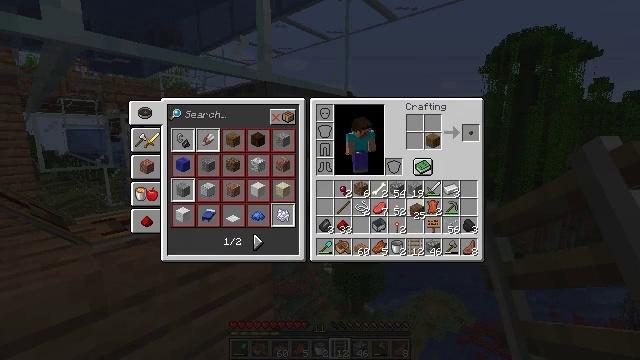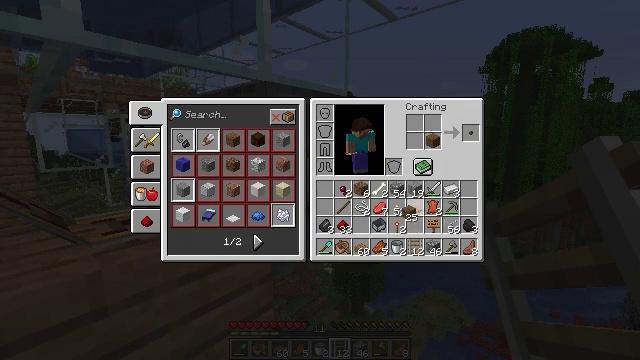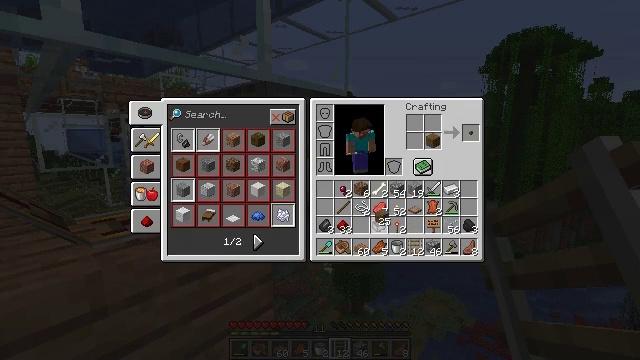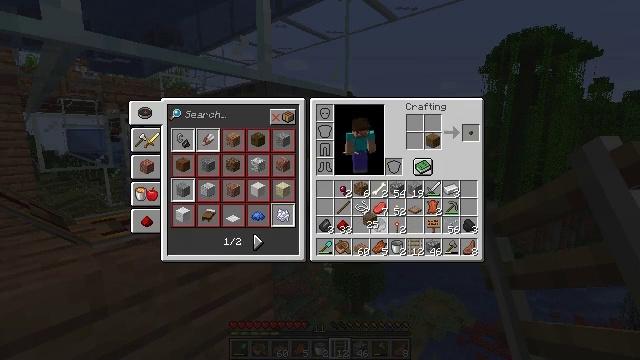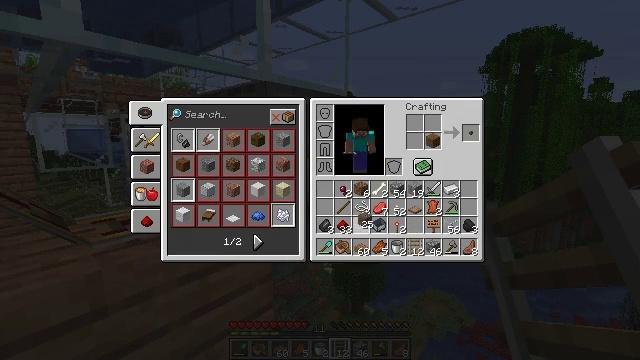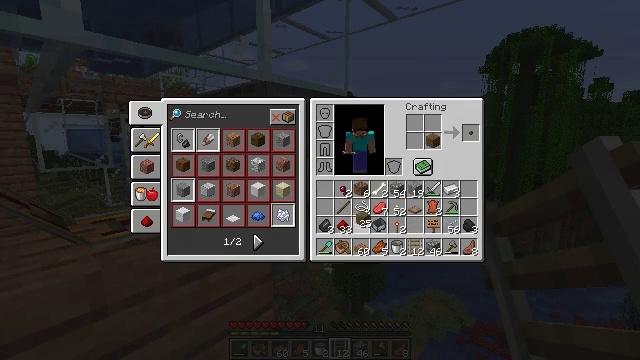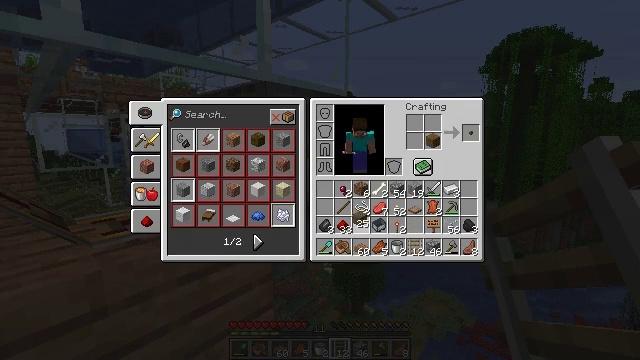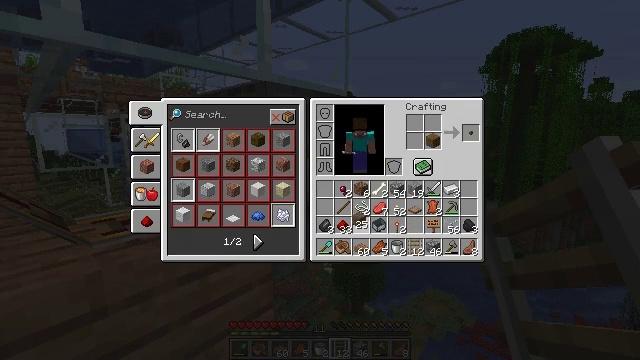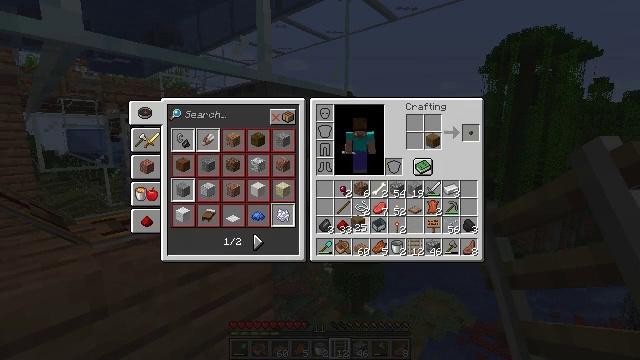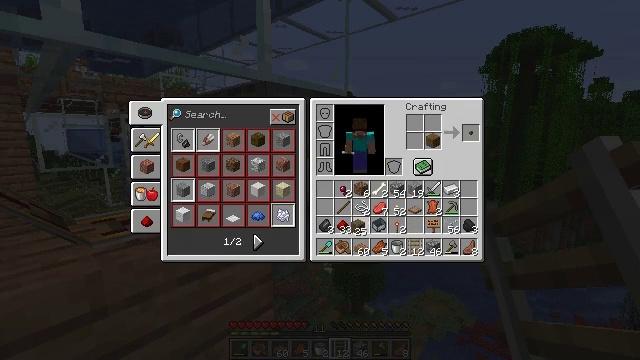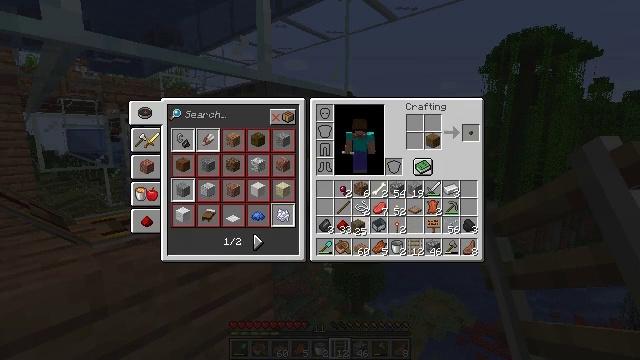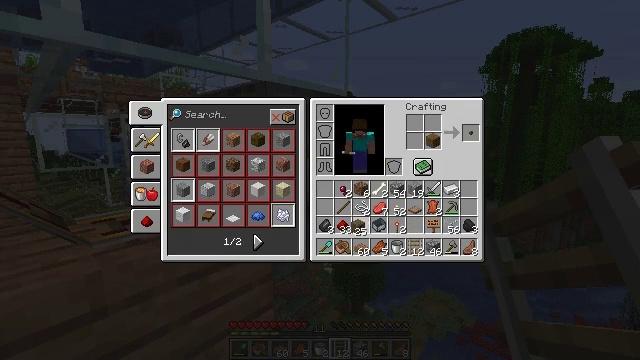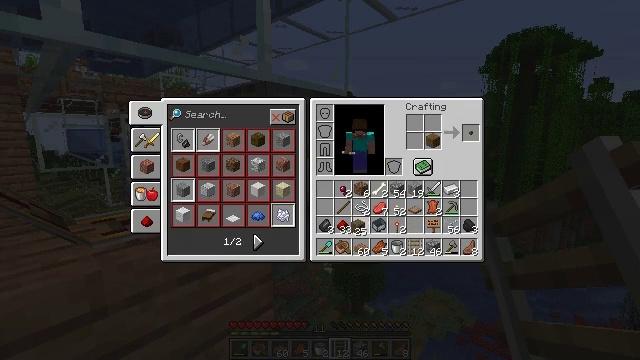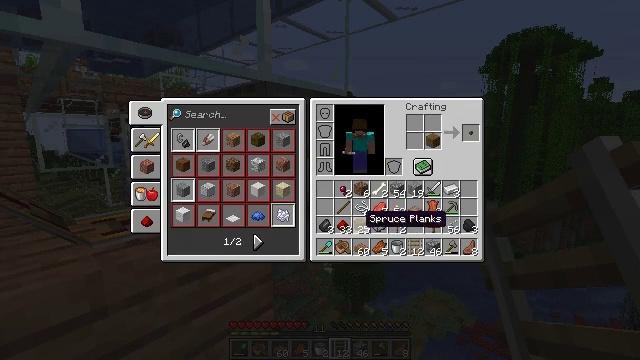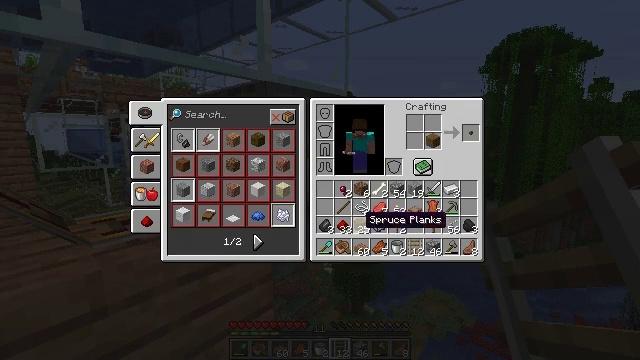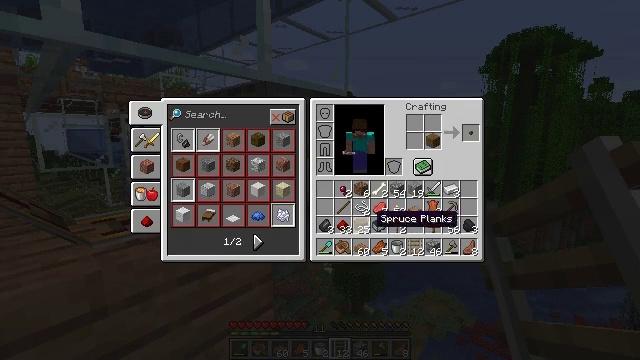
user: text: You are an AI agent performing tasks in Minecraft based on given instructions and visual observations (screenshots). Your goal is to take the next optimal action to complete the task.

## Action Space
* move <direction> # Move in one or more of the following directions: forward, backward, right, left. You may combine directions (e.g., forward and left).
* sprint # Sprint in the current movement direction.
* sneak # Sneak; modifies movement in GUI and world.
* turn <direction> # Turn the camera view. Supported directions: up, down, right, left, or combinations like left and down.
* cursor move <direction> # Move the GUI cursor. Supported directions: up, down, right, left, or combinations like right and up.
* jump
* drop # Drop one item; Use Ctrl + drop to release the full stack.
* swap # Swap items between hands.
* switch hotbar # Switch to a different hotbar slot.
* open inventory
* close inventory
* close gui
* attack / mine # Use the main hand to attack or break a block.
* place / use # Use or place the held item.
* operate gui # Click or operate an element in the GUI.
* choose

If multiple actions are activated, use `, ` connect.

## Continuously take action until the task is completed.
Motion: motion action
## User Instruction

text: Form a spruce button with spruce wood in the crafting table.
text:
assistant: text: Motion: cursor move left
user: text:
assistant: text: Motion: cursor move left
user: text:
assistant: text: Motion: cursor move left
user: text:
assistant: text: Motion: no_op
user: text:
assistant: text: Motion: no_op
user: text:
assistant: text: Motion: no_op
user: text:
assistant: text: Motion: no_op
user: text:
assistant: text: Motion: no_op
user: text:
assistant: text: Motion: no_op
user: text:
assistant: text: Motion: no_op
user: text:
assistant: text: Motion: operate gui
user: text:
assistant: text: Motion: operate gui
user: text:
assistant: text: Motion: no_op
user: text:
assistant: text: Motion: no_op
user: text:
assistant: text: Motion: cursor move right
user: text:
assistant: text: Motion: cursor move right and up
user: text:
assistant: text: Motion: cursor move right and up
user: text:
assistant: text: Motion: cursor move right and up
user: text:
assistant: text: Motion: cursor move right and up
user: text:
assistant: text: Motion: cursor move right and up
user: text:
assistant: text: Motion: no_op
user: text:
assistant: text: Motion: no_op
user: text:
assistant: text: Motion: no_op
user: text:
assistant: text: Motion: no_op
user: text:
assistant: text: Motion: no_op
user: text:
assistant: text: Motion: no_op
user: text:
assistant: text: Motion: no_op
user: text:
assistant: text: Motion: operate gui
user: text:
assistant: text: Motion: operate gui
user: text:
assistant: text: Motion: cursor move left and down, operate gui